Interaction volume radius: 10 \u00c5
Interaction volume height: 10 \u00c5
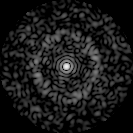
Disorder parameter: 0.8375